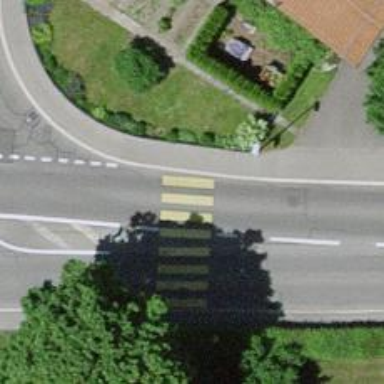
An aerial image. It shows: Secondary road with asphalt surface and sidewalks on both sides.